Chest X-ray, AP view. Patient: 32 years old, sex F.
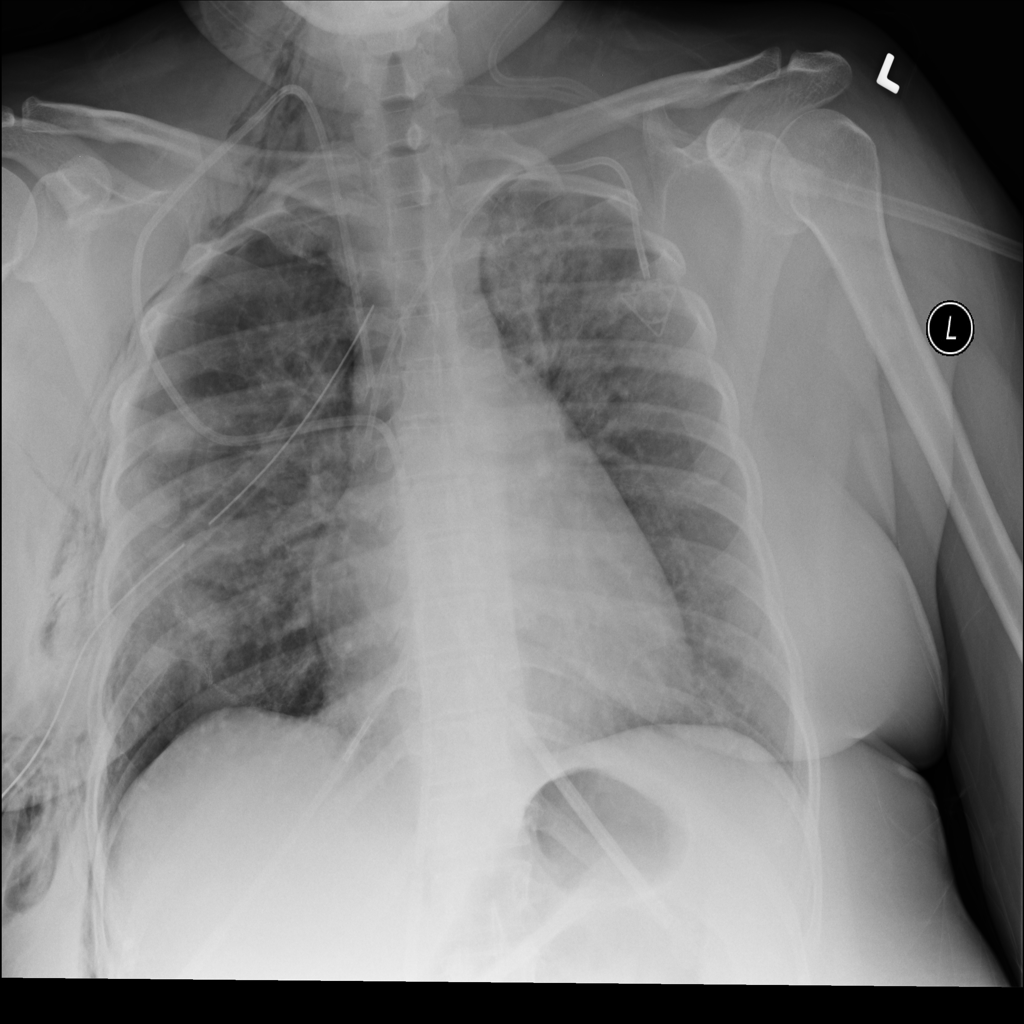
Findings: Emphysema, Pneumothorax